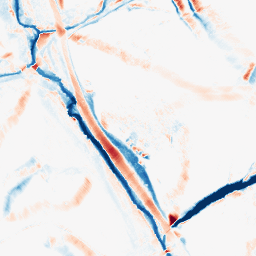
Category: morphological
Decomposition family: morphological_diamond
Decomposition parameters: operation: average
radius: 10
Upsampling method: quadratic
Upsampling parameters: scale: 8
Upsampling scale: 8